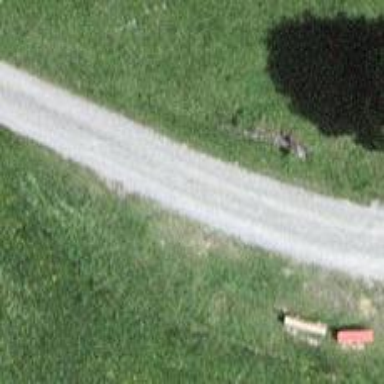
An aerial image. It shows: Bench.